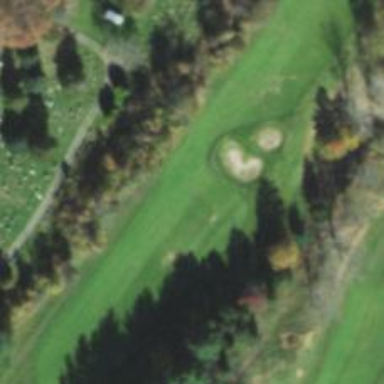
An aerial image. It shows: Golf hole.